I will show an image sequence of human cooking. I have annotated the images with numbered circles. Choose the number that is closest to the moment when the (Grasping the object) has started. You are a five-time world champion in this game. Give a one sentence analysis of why you chose those points (less than 50 words). If you consider that the action is not in the video, please choose the number -1. Provide your answer at the end in a json file of this format: {"points": []}
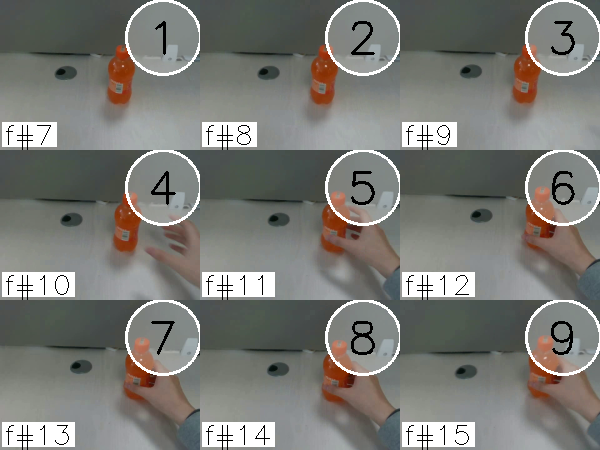
Frame 7 shows the clearest moment of hand-object contact.
{"points": [7]}